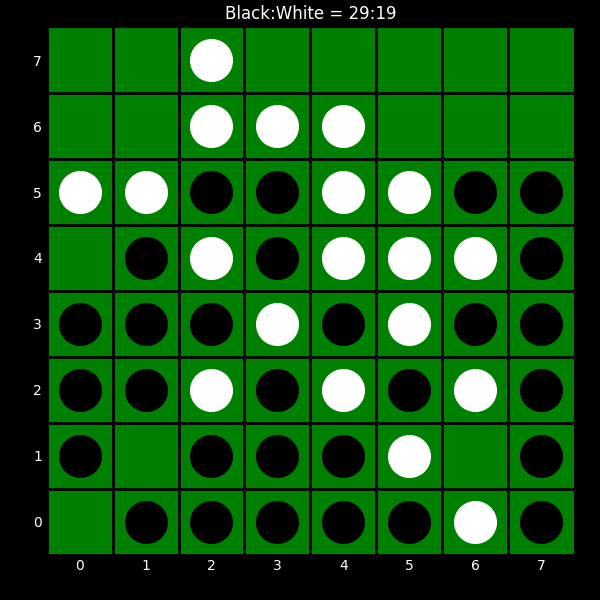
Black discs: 29
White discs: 19